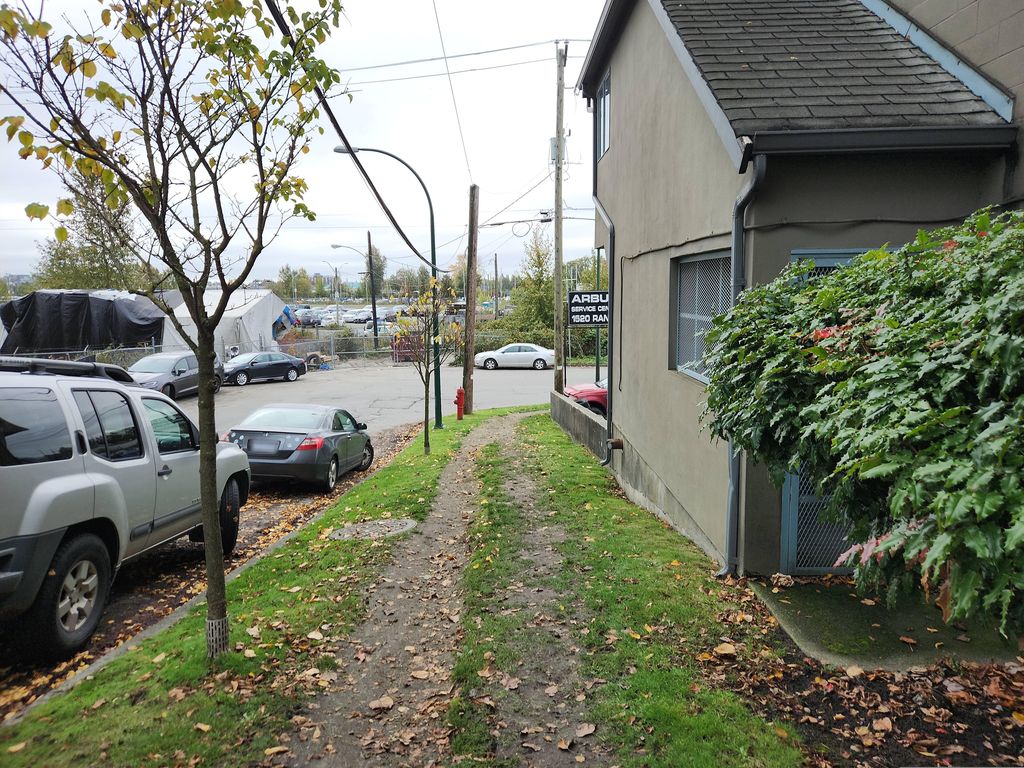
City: vancouver